Question: I have text file

Now I am trying to read this into a two dimension array .
anyone with an example code or question which was answered ?
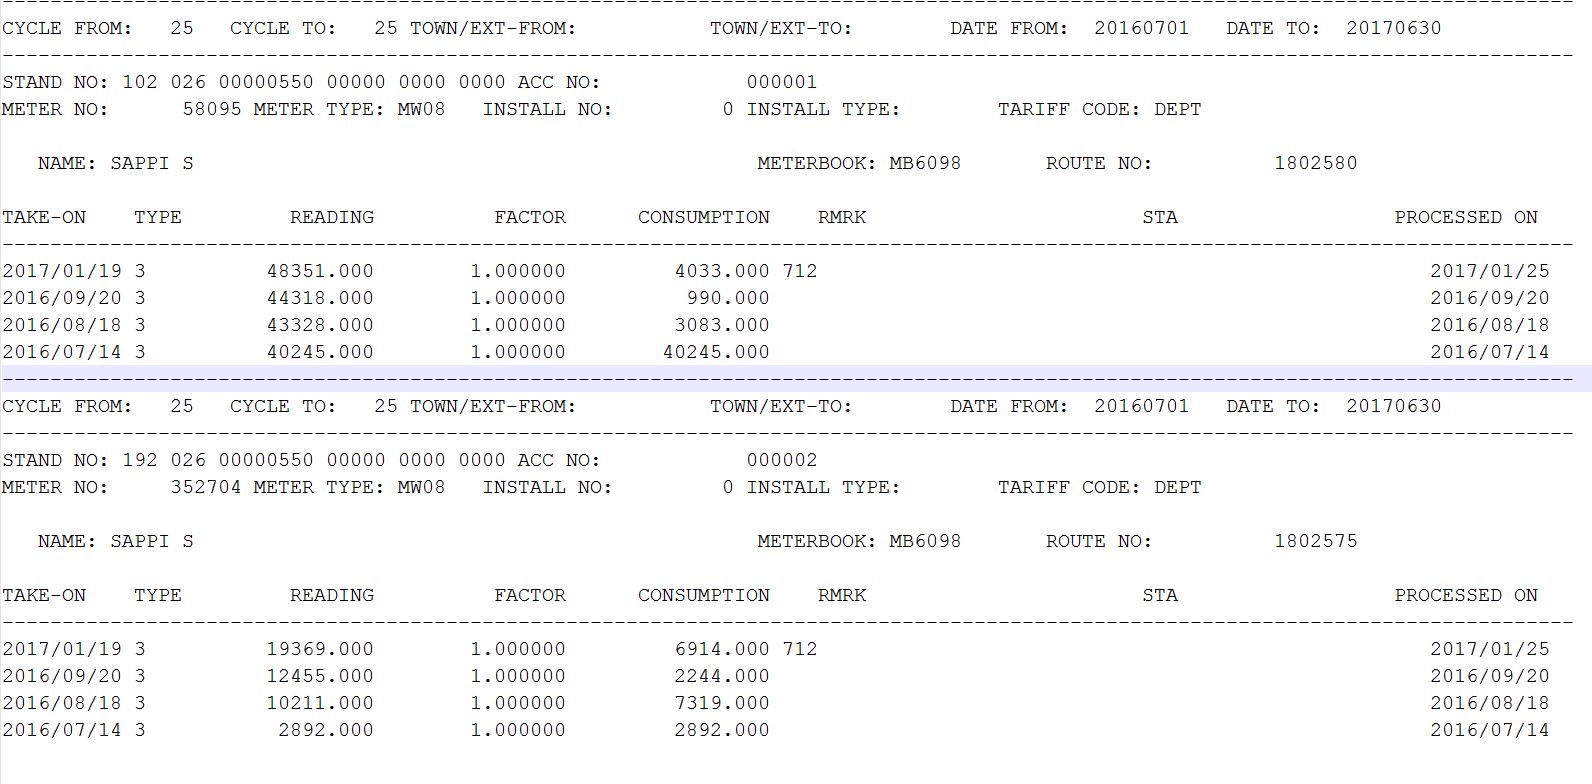
Answer: Consider this file divided in middle present two record in same format, you need to design class that contains fields that you want to get from this file. After that you need to read
'''
List<String> fileLines = Files.readAllLines(Path pathToYourFile, Charset cs);
'''
and parse this file with help of regular expressions. To simplify this task you may read lines and after that specify regexp per line.
'''
class UnstructuredFile {
private List<String> rawLines;
public UnstructuredFile (List<String> rawLines) {
this.rawLines = rawLines;
}
public List<FileRecord> readAllRecords() {
//determine where start and stop one record in list list.sublist(0,5) or split it to List<List<String>>
}
private FileRecord readOneRecord(List<String> record) {
//read one record from list
}
}
'''
in this class we first detect start and end of every record and after that pass it to method that parse one FileRecord from List
Maybe you need to decouple you task even more, consider you have one record
'''
------
data 1
data 2
data 3
------
'''
we make to do classes RecordRowOne, RecordRowTwo etc. every class have regex that know how
to parse particular line of row of the record string and returns partucular results like
'''
RecordRowOne {
//fields
public RecordRowOne(String regex, String dataToParse) {
//code
}
int getDataOne() {
//parse
}
}
'''
another row class in example has methods like
'''
getDataTwo();
'''
after you create all this row classes pass them to FileRecord class
that get data from all Row classes and it will be present one record of you file;
'''
class FileRecord {
//fields
public FileRecord(RecordRowOne one, RecordRowTwo two) {
//get all data from rows and set it to fields
}
//all getters for fields
}
'''
it is basic idea for you